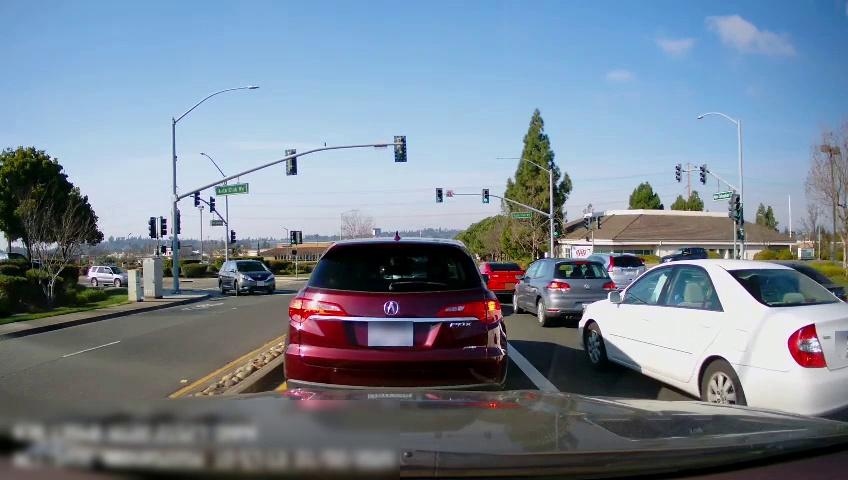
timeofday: Day
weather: Sunny
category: Drivable Space
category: Drivable Space
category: Vehicles | Car
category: Vehicles | SUV
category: Vehicles | SUV
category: Vehicles | Car
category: Vehicles | Car
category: Vehicles | Car
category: Vehicles | Car
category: Vehicles | SUV
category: Vehicles | SUV
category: Lanes | Current Lane
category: Lanes | Alternate Lane
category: Lanes | Opposite Lane
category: Traffic | Signs
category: Traffic | Signs
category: Traffic | Signs
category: Traffic | Signs
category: Traffic | Lights
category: Traffic | Lights
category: Traffic | Lights
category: Traffic | Lights
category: Traffic | Lights
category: Traffic | Lights
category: Traffic | Lights
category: Traffic | Lights
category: Traffic | Lights
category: Traffic | Lights
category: Traffic | Lights
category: Traffic | Lights
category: Traffic | Lights
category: Traffic | Lights
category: Traffic | Lights